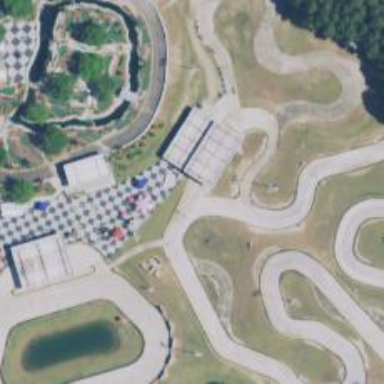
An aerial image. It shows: Raceway for motor sports.